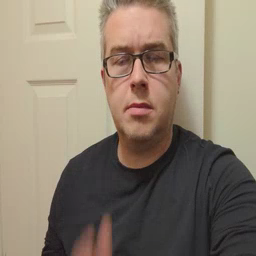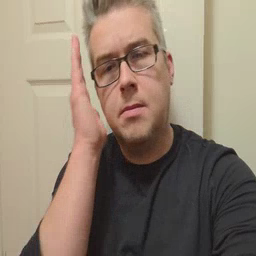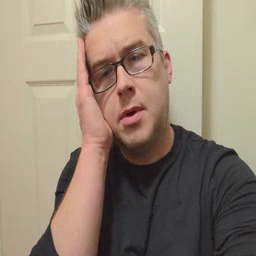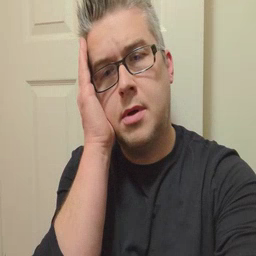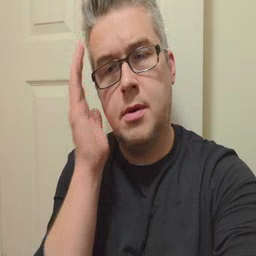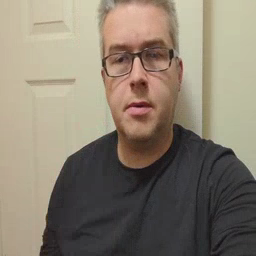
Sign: bed